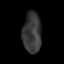
Tissue: skin
Cell type: Epithelial cells
Senescence score: 0.1275
Nuclear area (px): 749
Mean DAPI intensity: 55.351